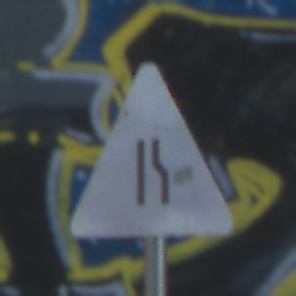
Verkehrszeichen: EinseitigVerengteFahrbahnRechts
Umgebung: Outdoor, Urban
Tageszeit: Midday
Wetter: Clear
Licht: Natural
Jahreszeit: NotSpecified
Kontrast: LowContrast